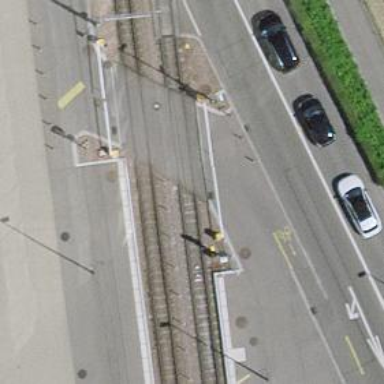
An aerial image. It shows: Railway crossing with barrier.